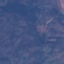
Land use / land cover class: HerbaceousVegetation